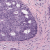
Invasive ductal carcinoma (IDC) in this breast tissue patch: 1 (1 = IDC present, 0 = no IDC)